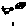
Label: cat